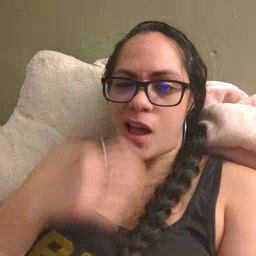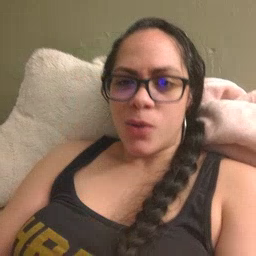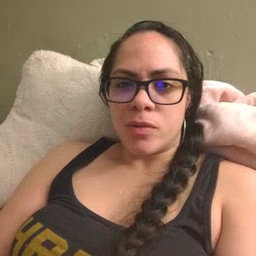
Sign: clown